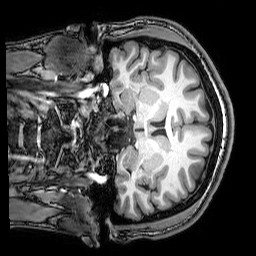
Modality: T1w
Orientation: coronal
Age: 18
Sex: male
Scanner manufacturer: philips
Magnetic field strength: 3 T
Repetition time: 0.008113 s
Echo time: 0.003709 s